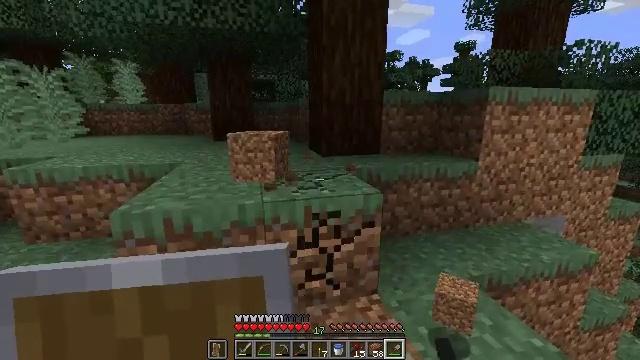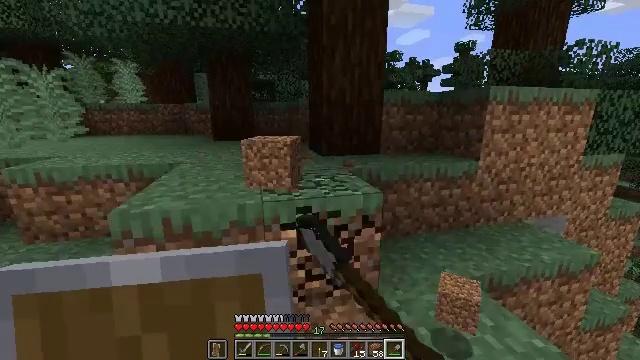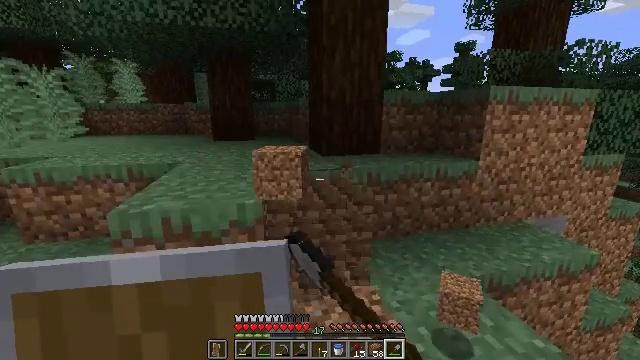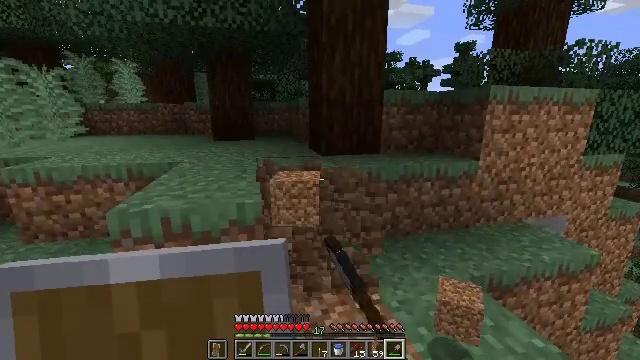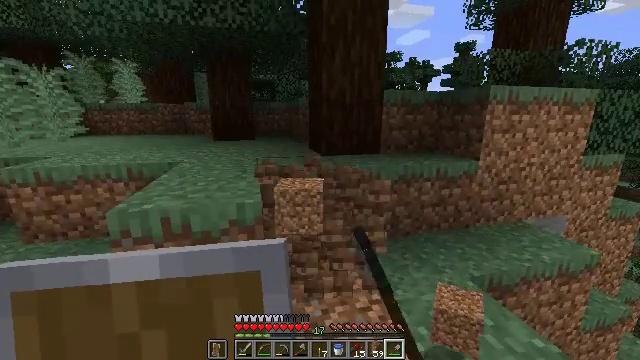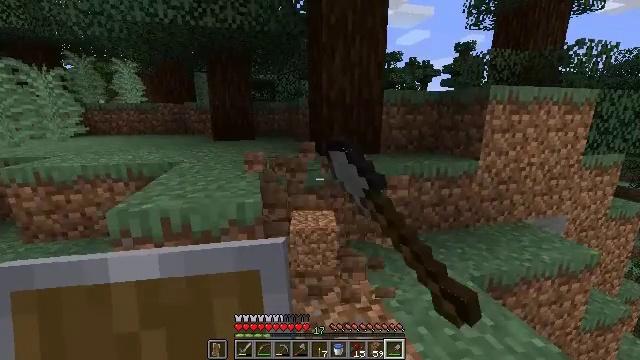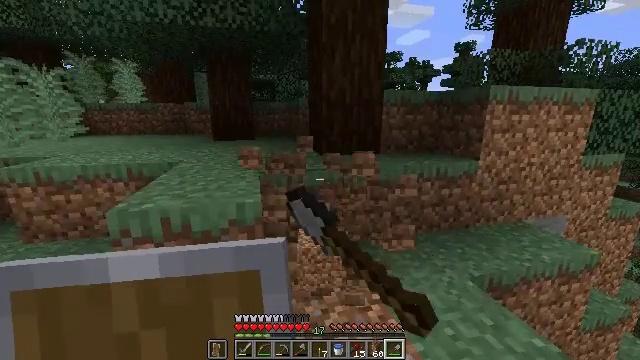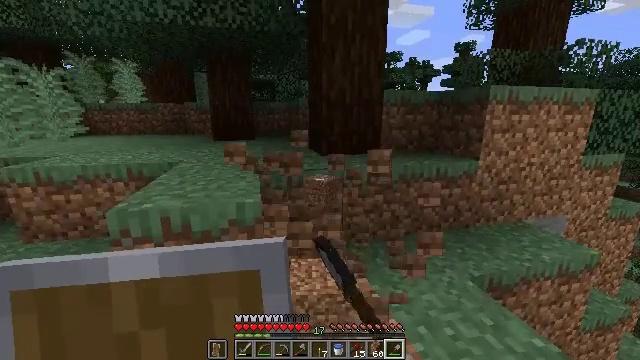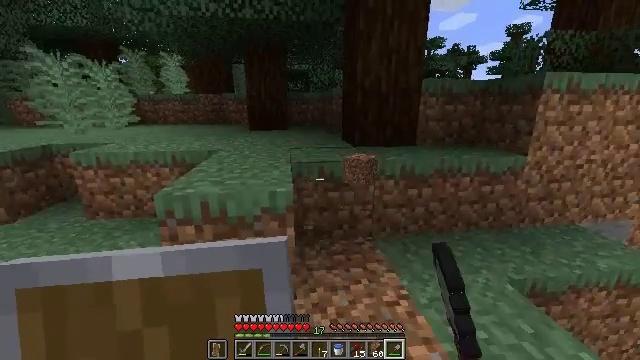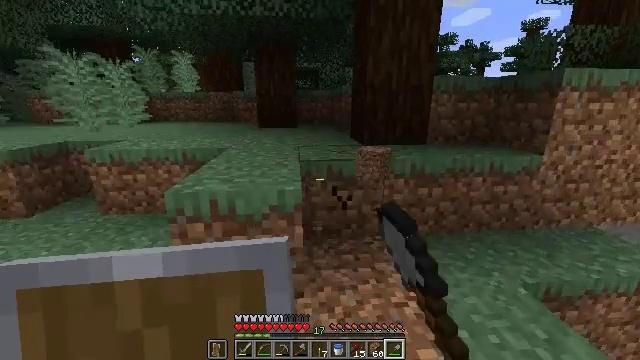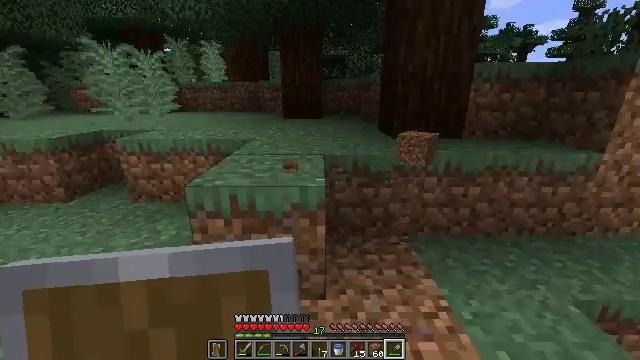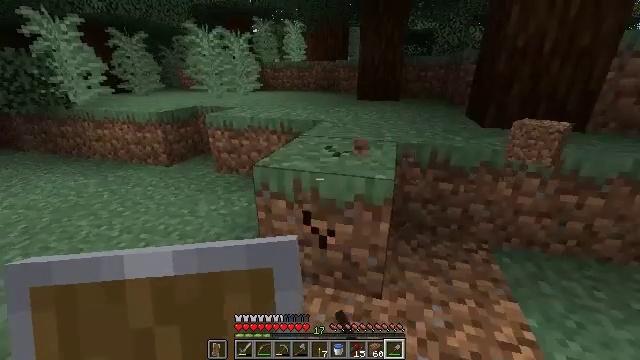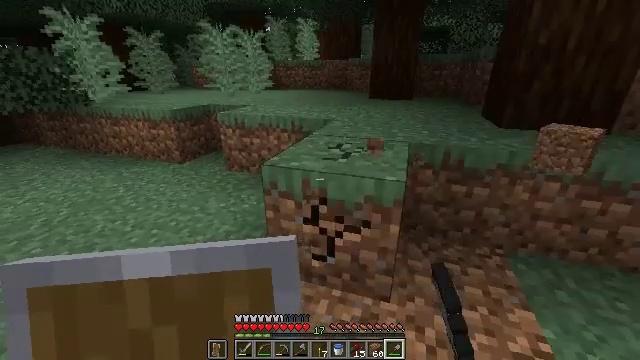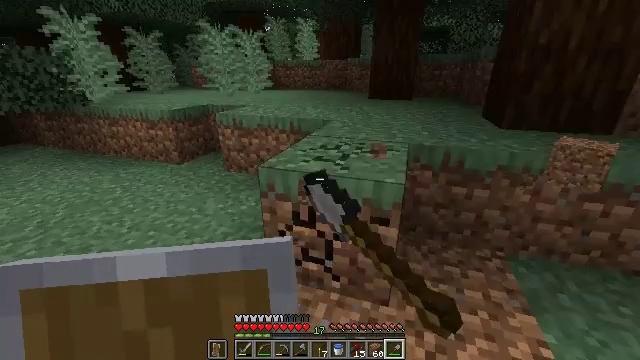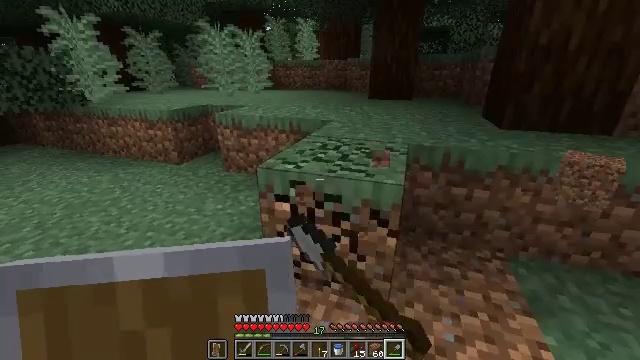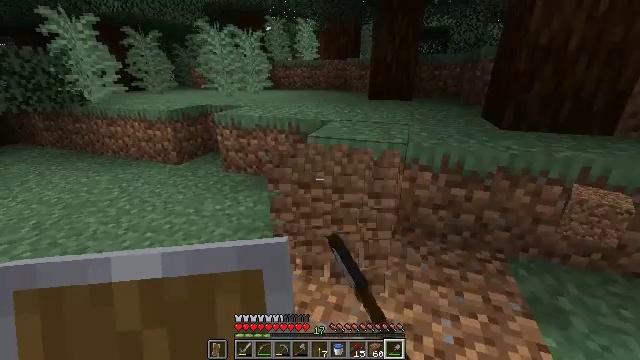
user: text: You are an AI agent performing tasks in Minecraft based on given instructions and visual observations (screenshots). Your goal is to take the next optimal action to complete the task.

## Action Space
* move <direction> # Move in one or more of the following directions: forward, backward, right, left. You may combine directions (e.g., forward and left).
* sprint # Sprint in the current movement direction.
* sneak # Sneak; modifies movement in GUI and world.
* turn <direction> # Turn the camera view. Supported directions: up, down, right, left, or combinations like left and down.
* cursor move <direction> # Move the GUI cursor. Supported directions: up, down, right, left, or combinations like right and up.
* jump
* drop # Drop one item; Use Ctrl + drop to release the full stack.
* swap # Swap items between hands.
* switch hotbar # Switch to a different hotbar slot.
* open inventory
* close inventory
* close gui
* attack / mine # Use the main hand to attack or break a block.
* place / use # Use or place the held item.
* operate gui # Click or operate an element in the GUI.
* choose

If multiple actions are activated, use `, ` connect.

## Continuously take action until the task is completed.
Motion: motion action
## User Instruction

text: Harvest grass block to clear the area.
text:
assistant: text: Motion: attack / mine
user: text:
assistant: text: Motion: attack / mine
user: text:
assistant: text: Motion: attack / mine
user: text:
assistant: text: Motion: attack / mine
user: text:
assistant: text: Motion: attack / mine
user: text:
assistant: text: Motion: attack / mine
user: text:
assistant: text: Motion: attack / mine
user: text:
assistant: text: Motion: turn left and down, attack / mine
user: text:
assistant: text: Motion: move forward, turn left, attack / mine
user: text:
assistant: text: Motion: move forward, turn left and down, attack / mine
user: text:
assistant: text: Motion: turn left and down, attack / mine
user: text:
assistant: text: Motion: turn left, attack / mine
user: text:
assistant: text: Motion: attack / mine
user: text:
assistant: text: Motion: attack / mine
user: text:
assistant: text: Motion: attack / mine
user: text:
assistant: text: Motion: attack / mine
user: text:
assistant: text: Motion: attack / mine
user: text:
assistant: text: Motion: attack / mine
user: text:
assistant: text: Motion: turn right, attack / mine
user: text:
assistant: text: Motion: move forward, turn right and up, attack / mine
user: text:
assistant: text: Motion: move forward, attack / mine
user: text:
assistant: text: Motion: move forward, attack / mine
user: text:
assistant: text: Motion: attack / mine
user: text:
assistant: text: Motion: attack / mine
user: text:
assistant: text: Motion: attack / mine
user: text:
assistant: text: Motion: attack / mine
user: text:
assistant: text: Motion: attack / mine
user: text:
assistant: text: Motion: attack / mine
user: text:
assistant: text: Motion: attack / mine
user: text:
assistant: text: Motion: turn left and down, attack / mine